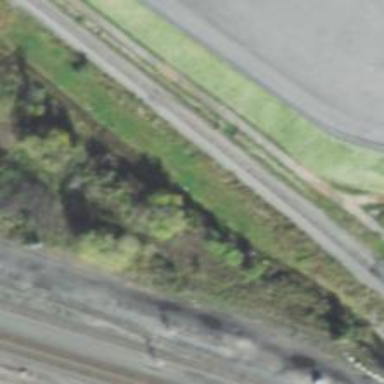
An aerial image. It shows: Abandoned railway spur.